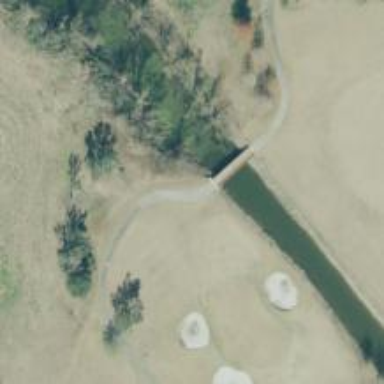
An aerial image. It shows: Path on bridge designed for golf carts.